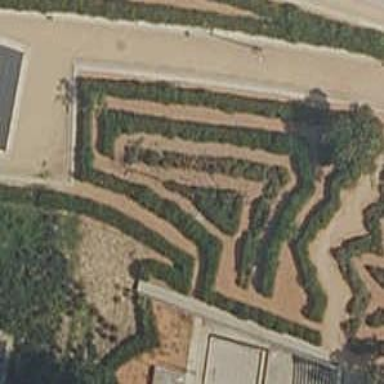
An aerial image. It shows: Hedge acting as barrier.